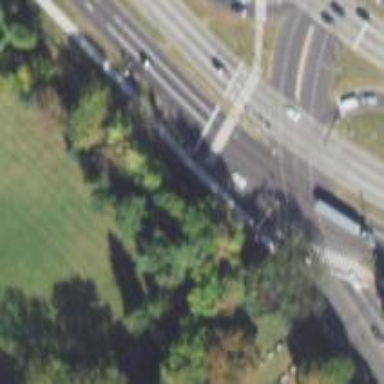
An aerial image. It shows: Asphalt road classified as trunk highway.